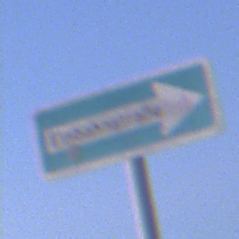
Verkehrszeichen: EinbahnstrasseRechtsweisend
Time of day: SunriseSunset
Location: Outdoor (Nature)
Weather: Clear
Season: NotSpecified
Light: Natural